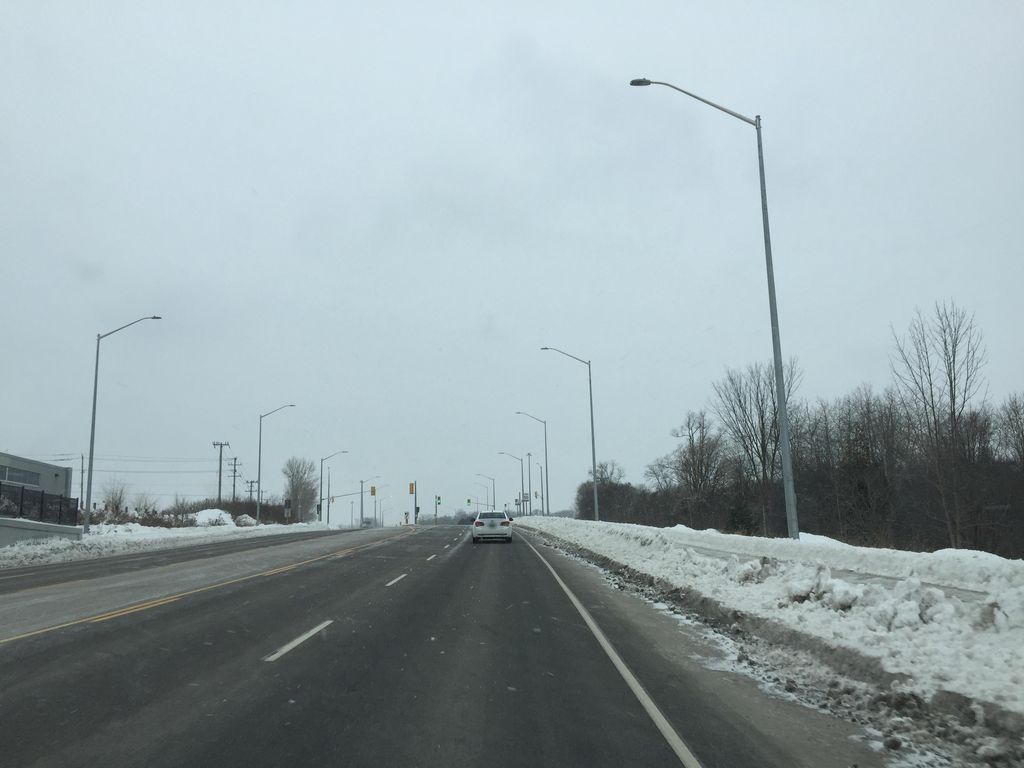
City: kitchener-waterloo